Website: macys
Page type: delivery-shipping
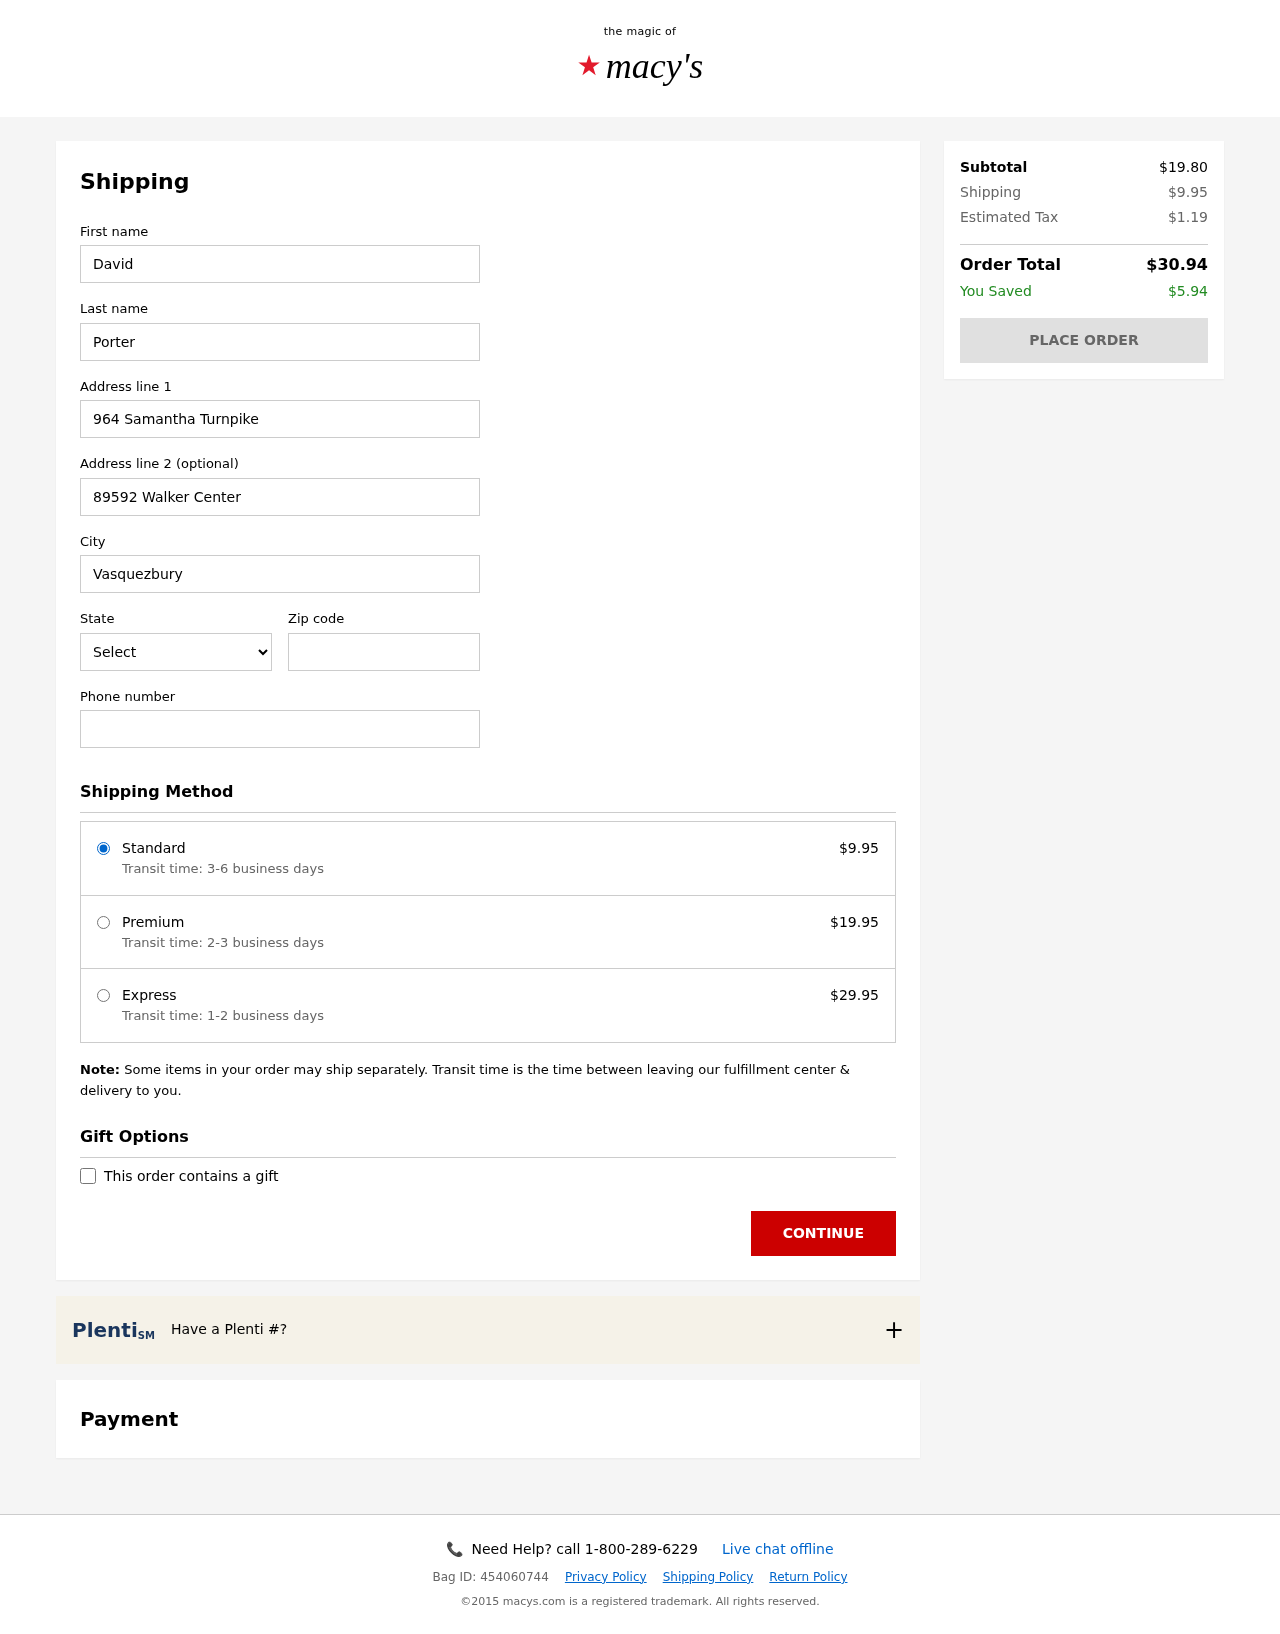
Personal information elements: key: PII_CITY
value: Vasquezbury
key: PII_FIRSTNAME
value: David
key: PII_LASTNAME
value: Porter
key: PII_PHONE
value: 3684395990
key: PII_POSTCODE
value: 92825
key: PII_STATE_ABBR
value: WI
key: PII_STREET
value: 964 Samantha Turnpike
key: PII_STREET2
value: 89592 Walker Center
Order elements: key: ORDER_SHIPPING_COST
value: $9.95
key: ORDER_SHIPPING_PREMIUM
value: $19.95
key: ORDER_SHIPPING_EXPRESS
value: $29.95
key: ORDER_SUBTOTAL
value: $19.80
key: ORDER_TAX
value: $1.19
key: ORDER_TOTAL
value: $30.94
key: ORDER_SAVINGS
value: $5.94